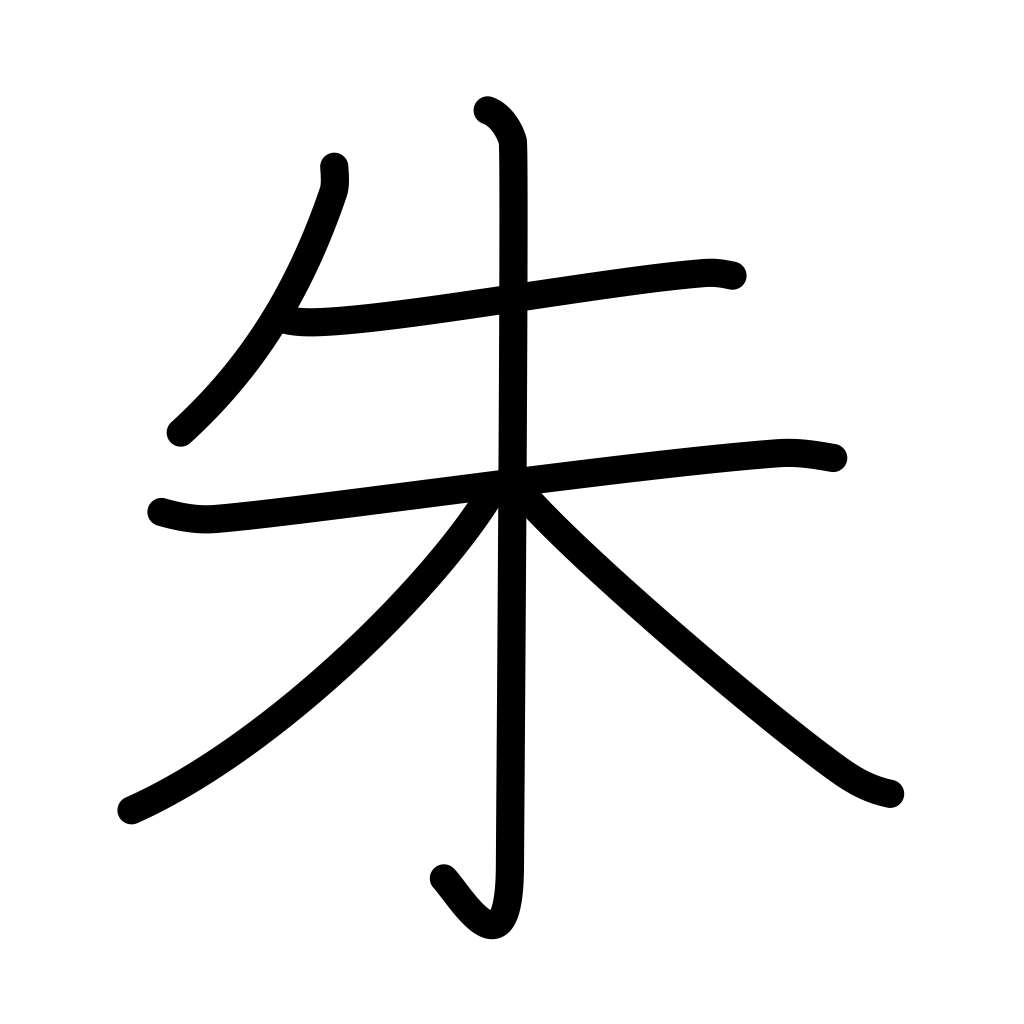
Meaning: vermilion, cinnabar, scarlet, red, bloody